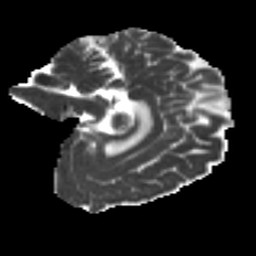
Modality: MD
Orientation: sagittal
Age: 52
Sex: female
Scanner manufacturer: ge
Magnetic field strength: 3 T
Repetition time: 7.8 s
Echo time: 0.0606 s